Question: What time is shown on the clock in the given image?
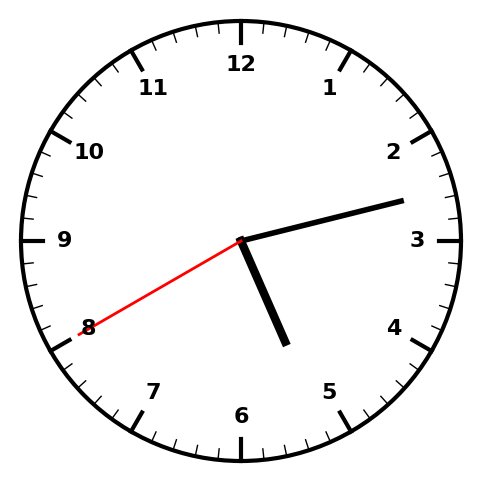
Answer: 05:12:40